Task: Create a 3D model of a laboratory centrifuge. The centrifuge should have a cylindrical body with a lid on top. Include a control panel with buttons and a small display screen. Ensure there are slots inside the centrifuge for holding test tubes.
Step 194:
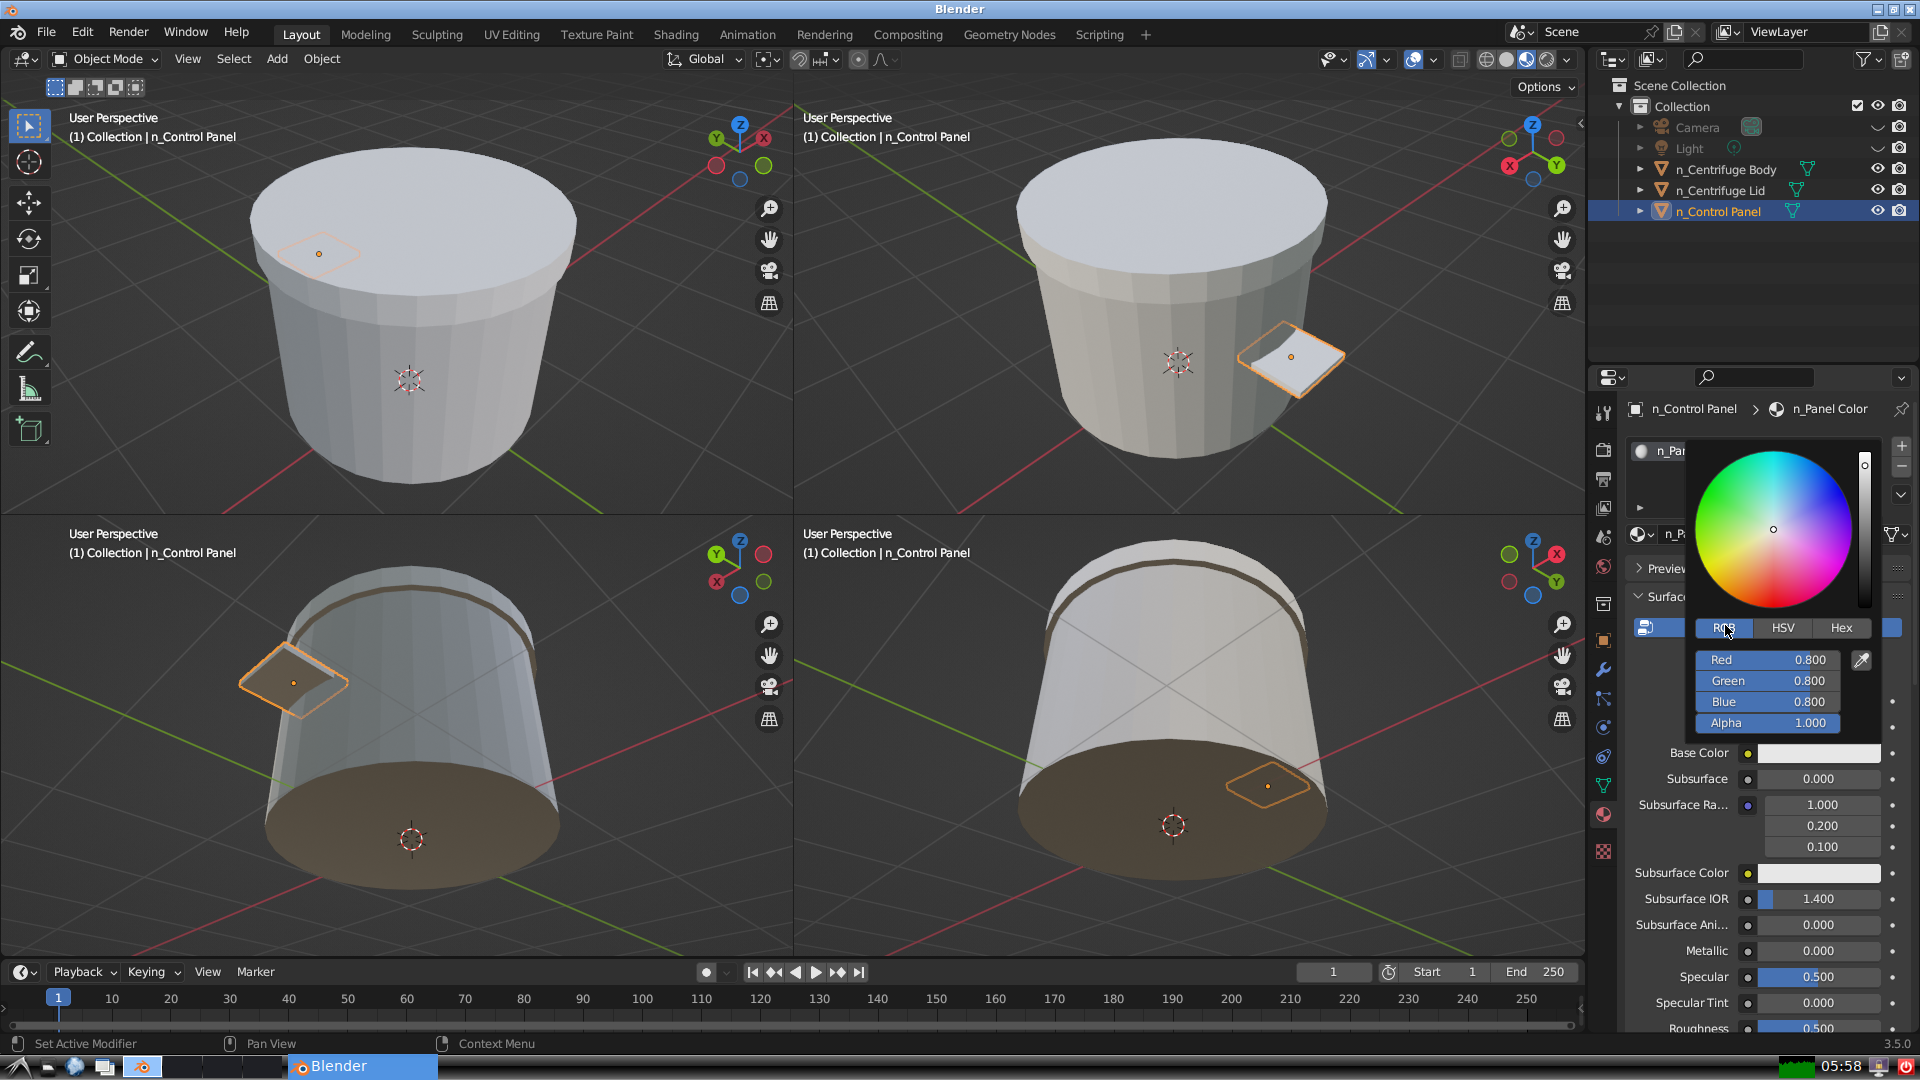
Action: {"mouse_move": [1770, 658]}